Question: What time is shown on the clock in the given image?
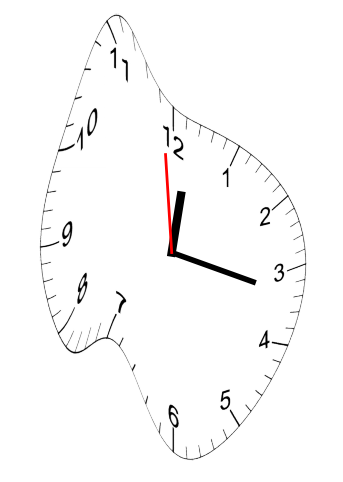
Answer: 12:16:59